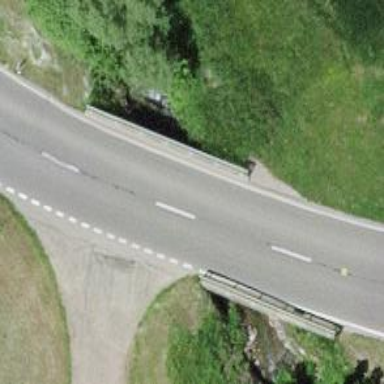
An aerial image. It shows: Tertiary road with bridge.